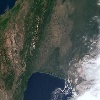
Label: land